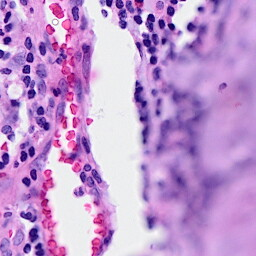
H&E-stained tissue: Breast